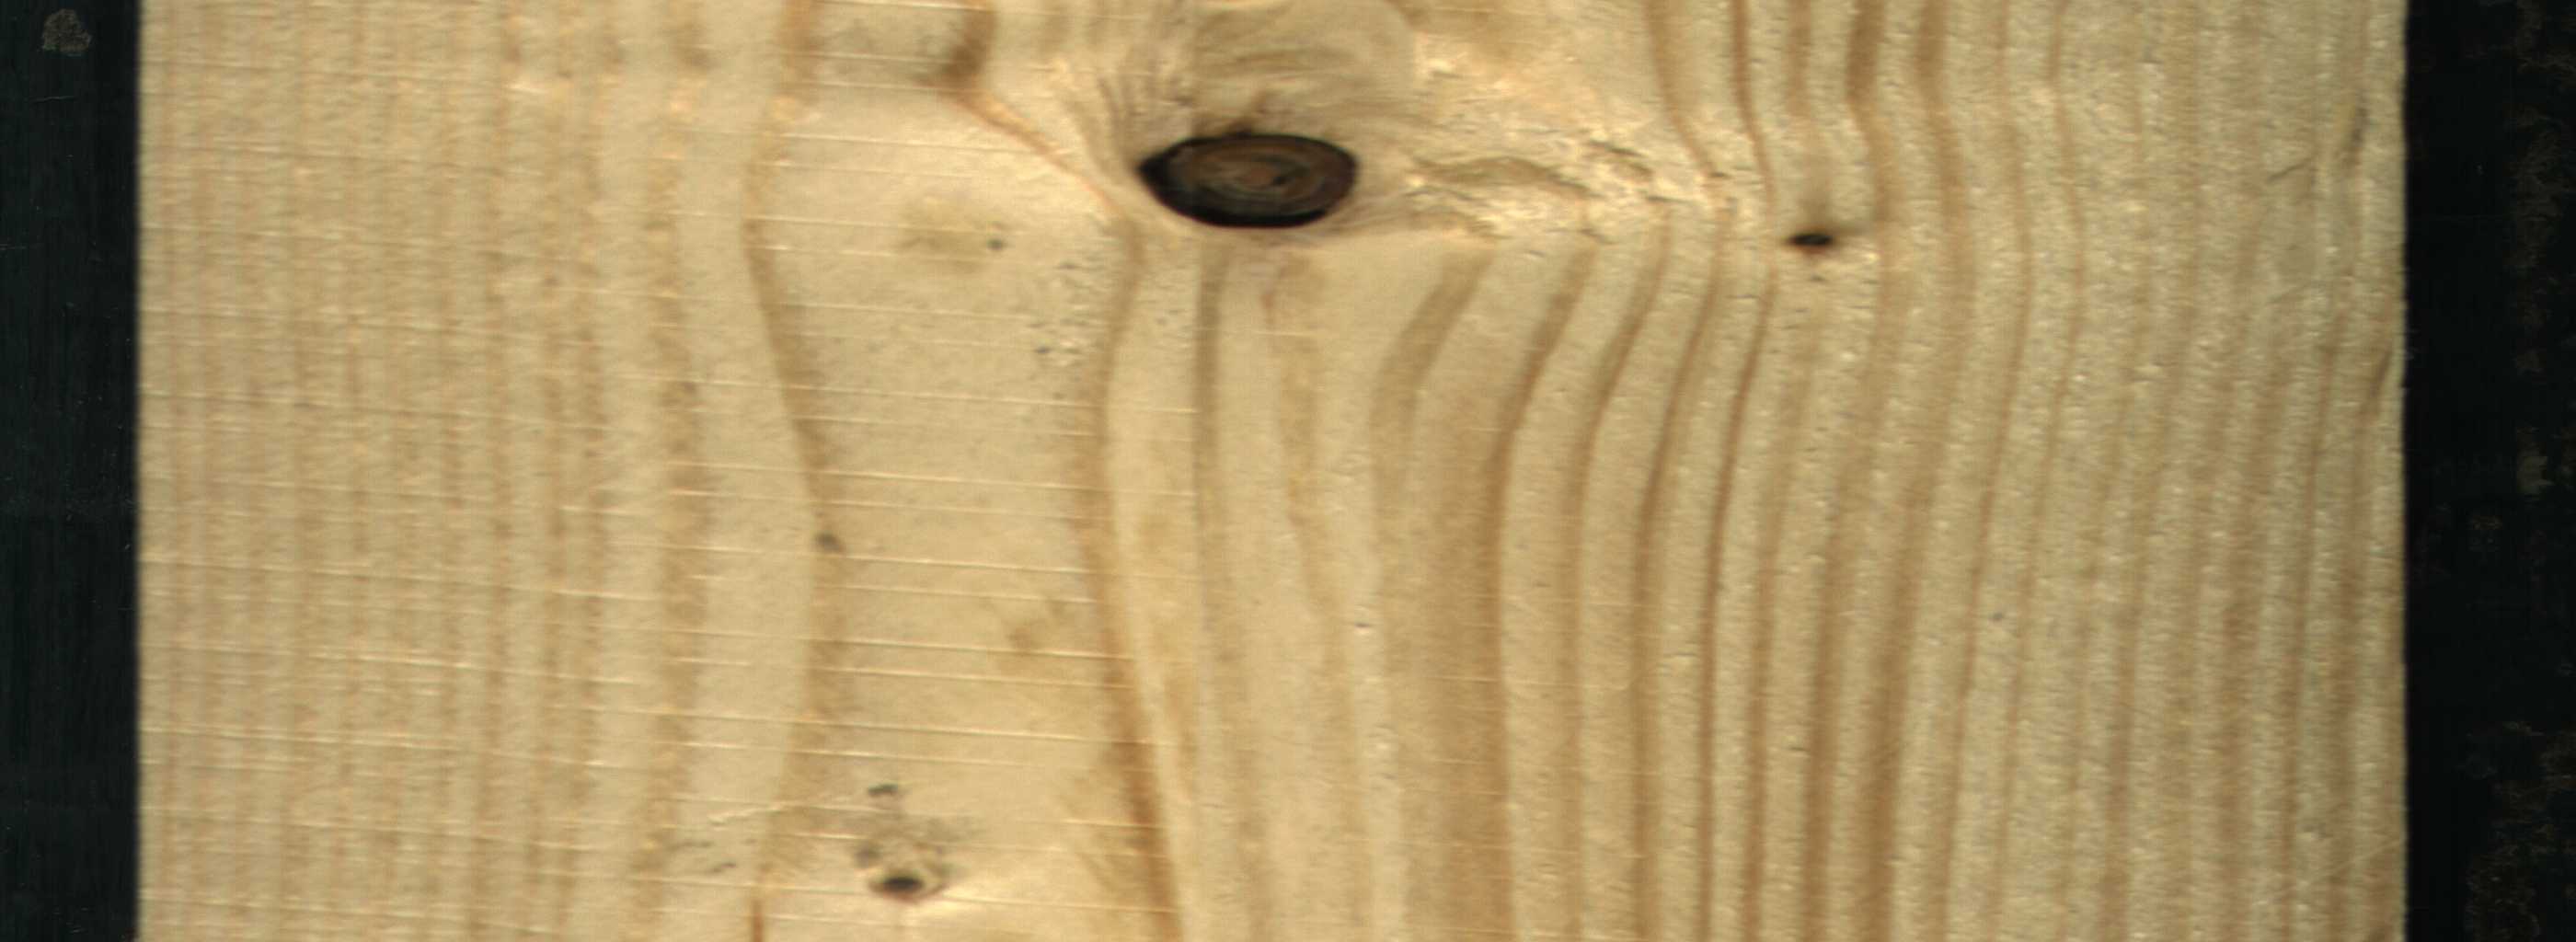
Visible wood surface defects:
Dead_Knot
Dead_Knot
Live_Knot